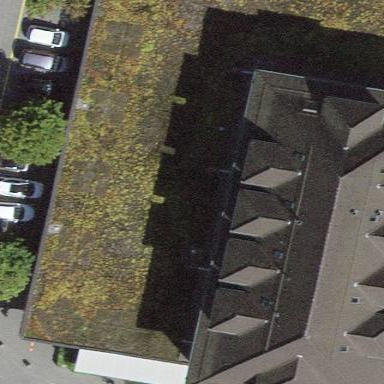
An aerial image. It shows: Building with hipped roof made of roof tiles.